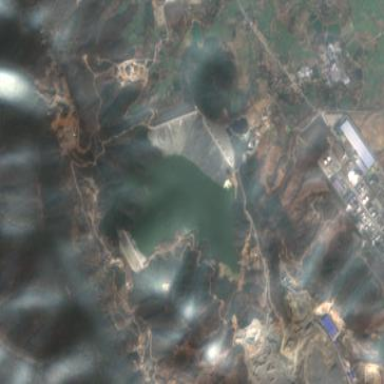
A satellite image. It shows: Tailings reservoir.